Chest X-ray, PA view. Patient: 57 years old, sex F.
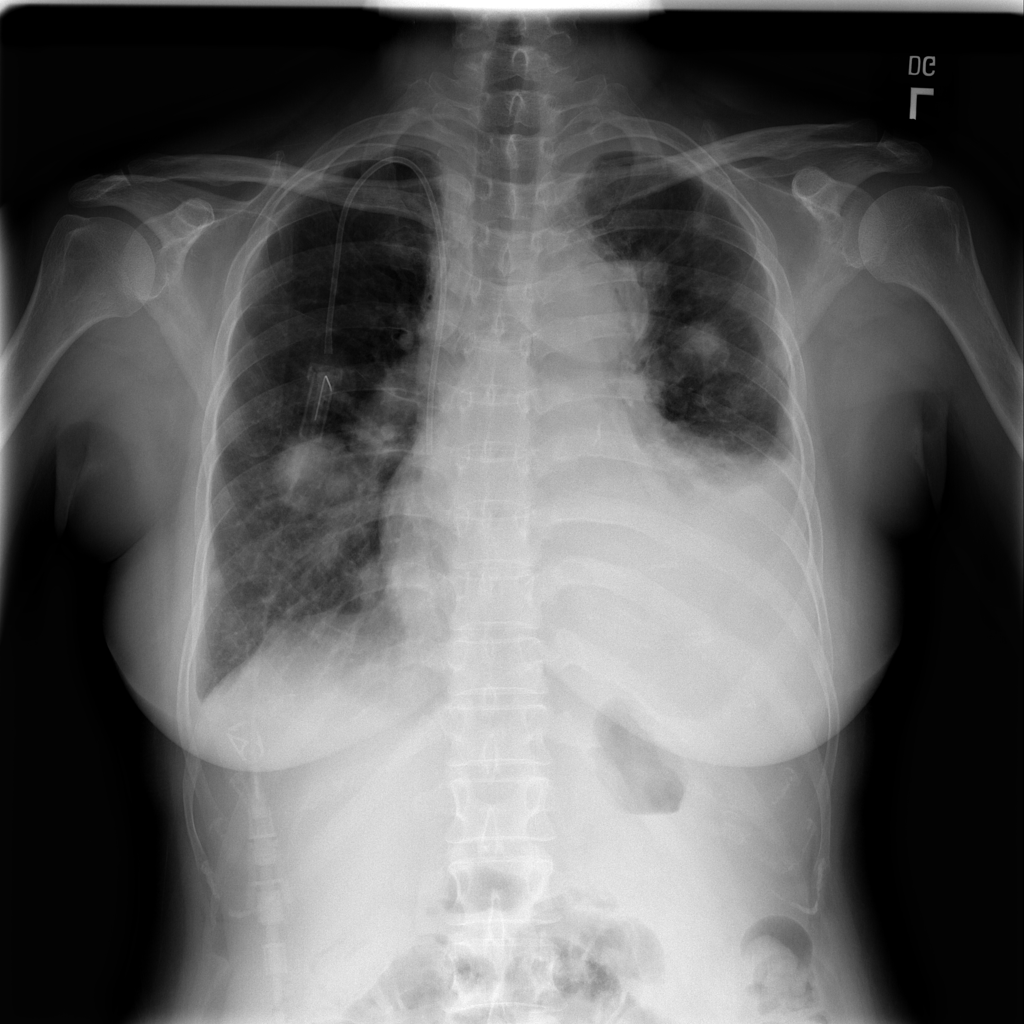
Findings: Nodule